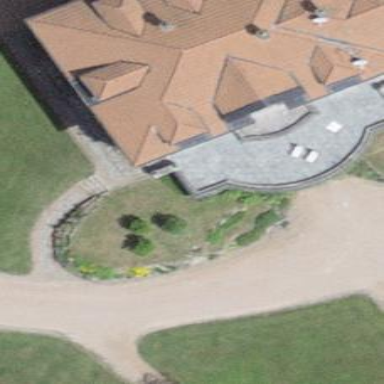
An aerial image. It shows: Beautiful villa.